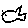
Label: fish